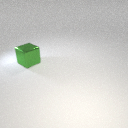
large green metal cube